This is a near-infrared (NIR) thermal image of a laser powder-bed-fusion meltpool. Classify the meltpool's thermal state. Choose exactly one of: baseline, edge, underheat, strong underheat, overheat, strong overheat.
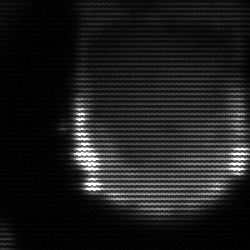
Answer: edge